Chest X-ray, PA view. Patient: 25 years old, sex M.
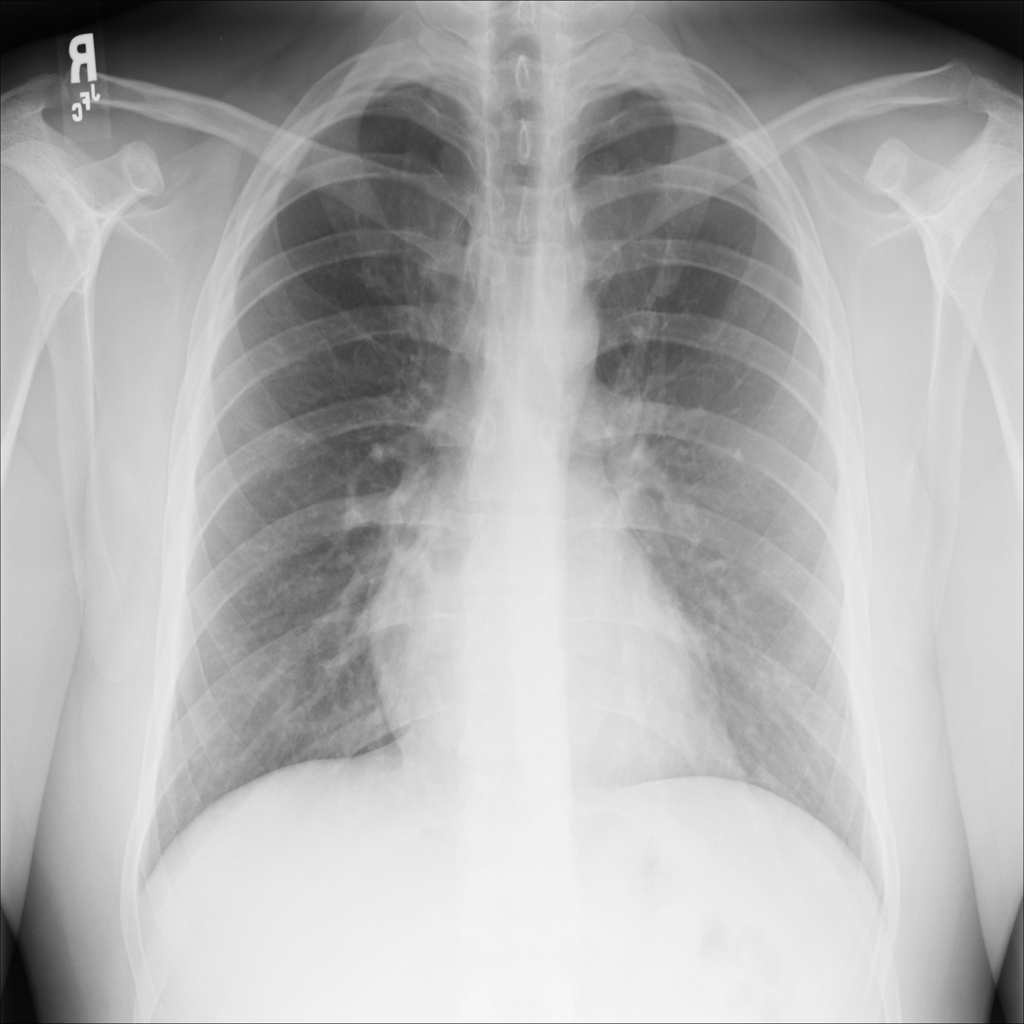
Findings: No Finding